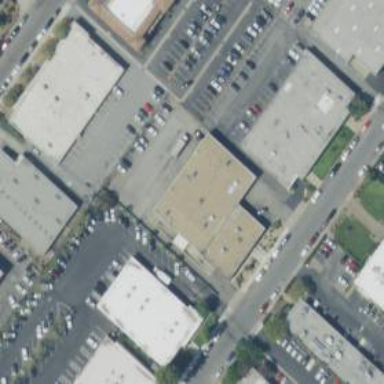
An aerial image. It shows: Building.